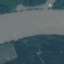
Label: River